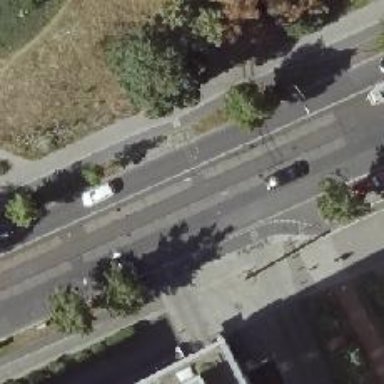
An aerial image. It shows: Secondary road with asphalt surface. There are separate sidewalks on both sides and cycle tracks on both sides.